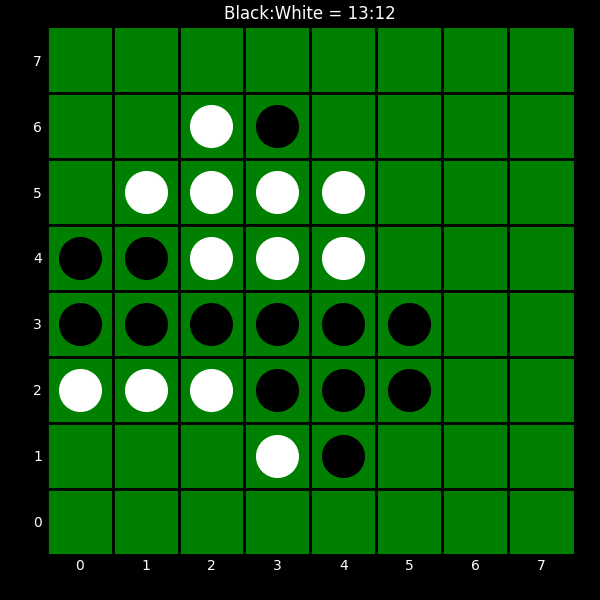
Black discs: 13
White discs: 12